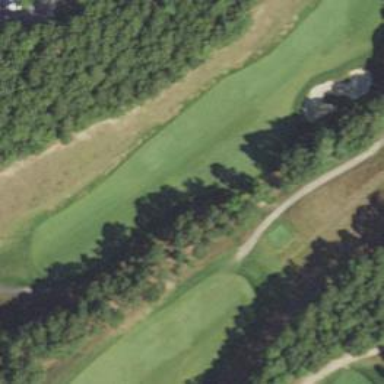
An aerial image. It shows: Golf hole.